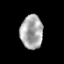
Tissue: prostate
Cell type: T cells
Senescence score: 0.2982
Nuclear area (px): 735
Mean DAPI intensity: 170.176